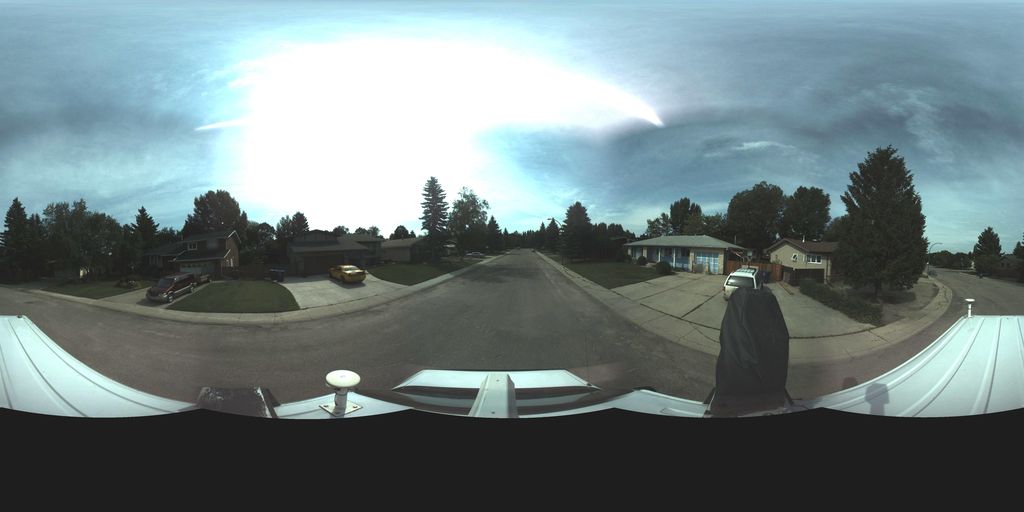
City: saskatoon